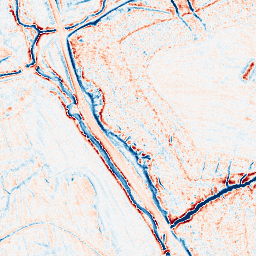
Category: edge_preserving
Decomposition family: anisotropic_diffusion
Decomposition parameters: iterations: 10
kappa: 30
gamma: 0.2
Upsampling method: sinc_hamming
Upsampling parameters: scale: 4
kernel_size: 16
Upsampling scale: 4